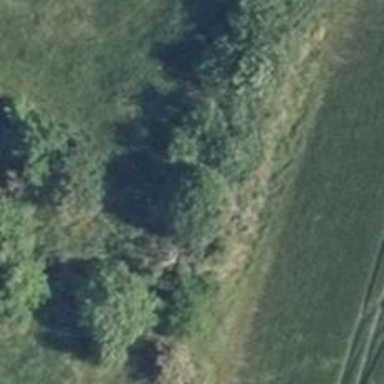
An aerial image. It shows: Row of trees in natural setting.